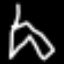
Label: pants